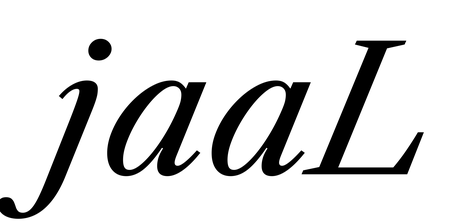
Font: LibreCaslonText-Italic_Italic